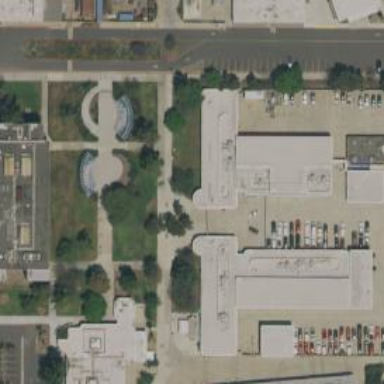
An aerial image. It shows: University building.